Brain MRI, t1w sequence, axial 2D slice.
Patient: age 44, sex F, weight 95 kg, height 1.95 m
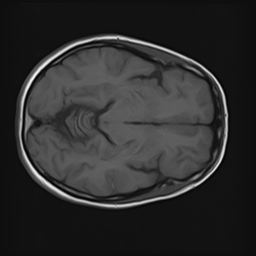